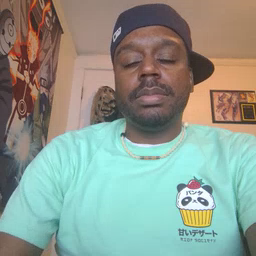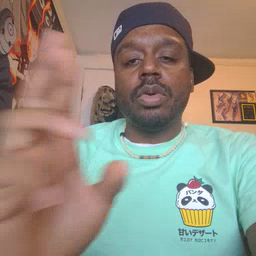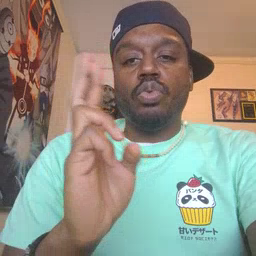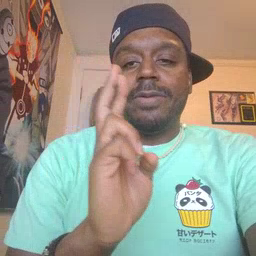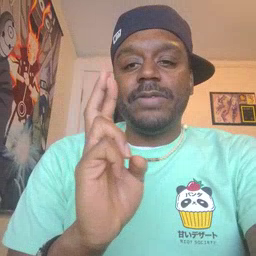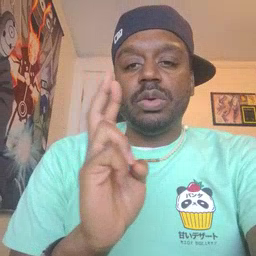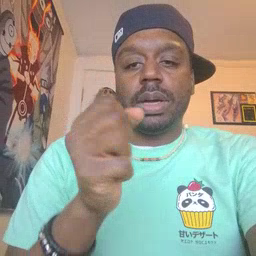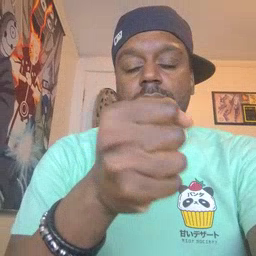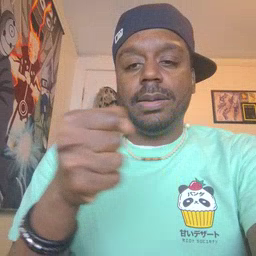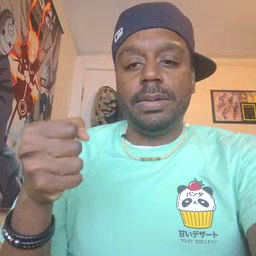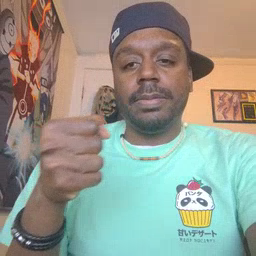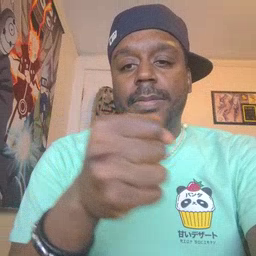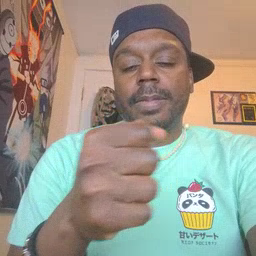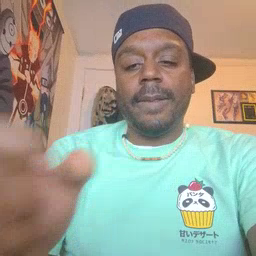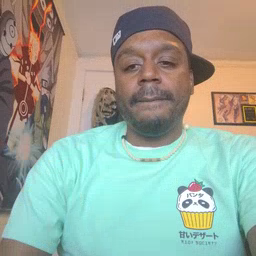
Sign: refrigerator